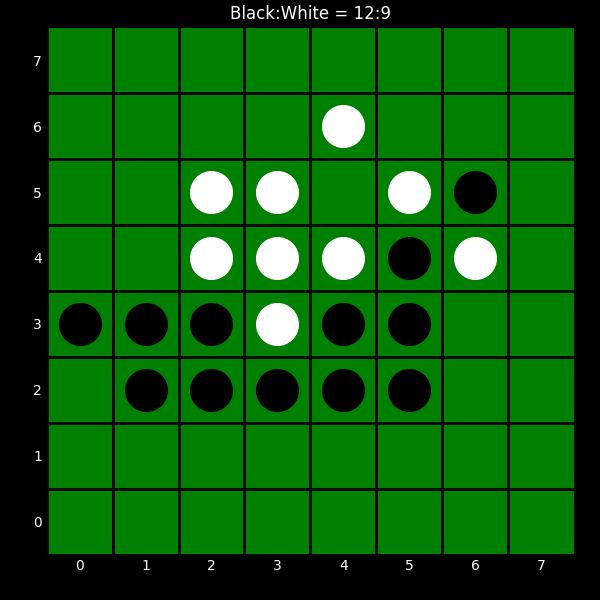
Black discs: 12
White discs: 9